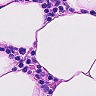
Metastatic tissue present: no